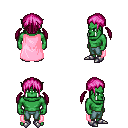
a pixel art fantasy rpg character, male body template, orc, green skin, pink cape, teal pants, pink twin-tailed hairstyle, metal boots, four views (front, back, left, right), 2x2 character sprite sheet, small pixel art, hard edges, no anti-aliasing